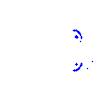
Particle: kaon